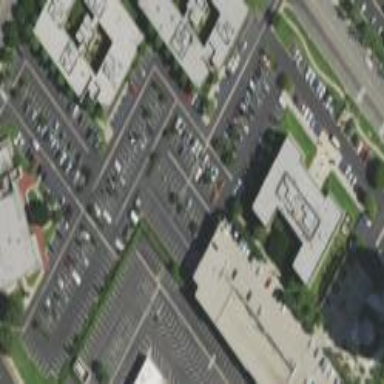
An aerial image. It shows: Parking area with surface.